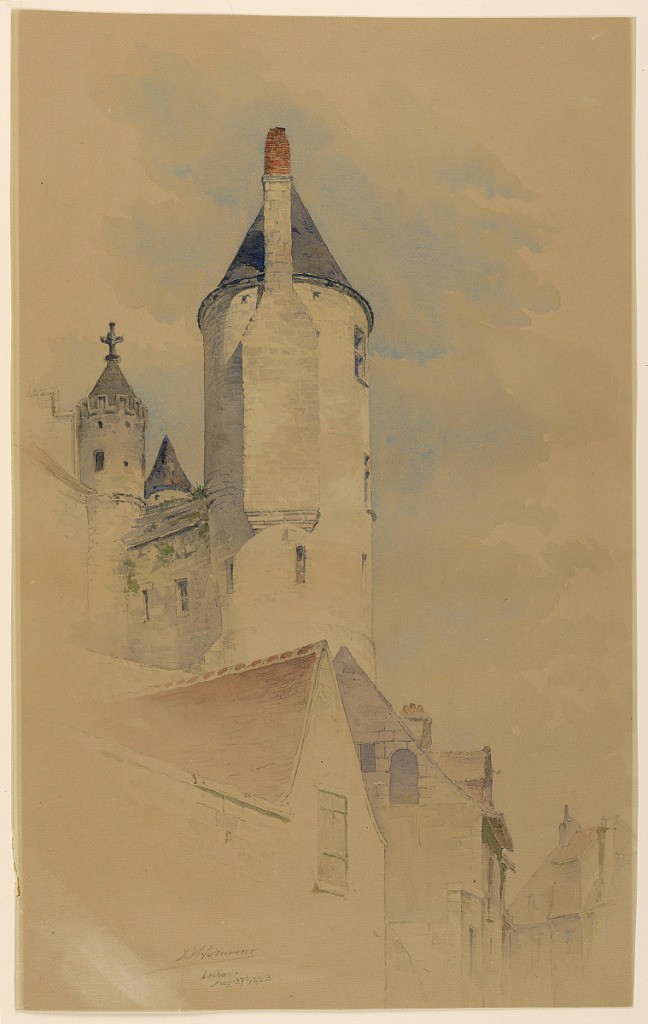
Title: Loches
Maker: Arnold William Brunner, American, 1857–1925
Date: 1883
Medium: Brush and watercolor on paper
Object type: Drawing
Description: Small houses in the foreground, with the tall tower of a chateau rising behind them.